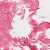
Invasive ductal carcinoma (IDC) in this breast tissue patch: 0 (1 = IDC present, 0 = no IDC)